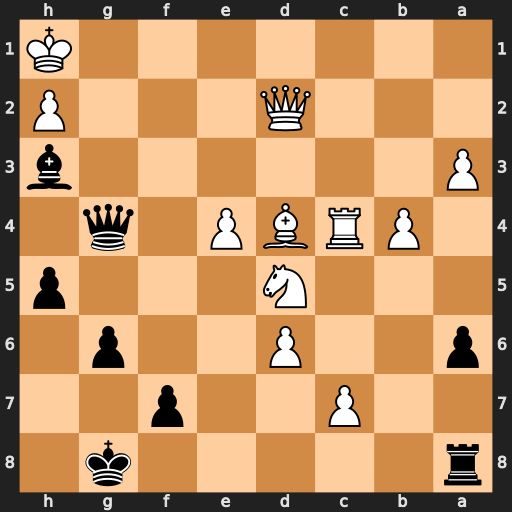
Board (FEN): r5k1/2P2p2/p2P2p1/3N3p/1PRBP1q1/P6b/3Q3P/7K
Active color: b
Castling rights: -
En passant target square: -
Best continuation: Qf3+ Kg1 Qf1#